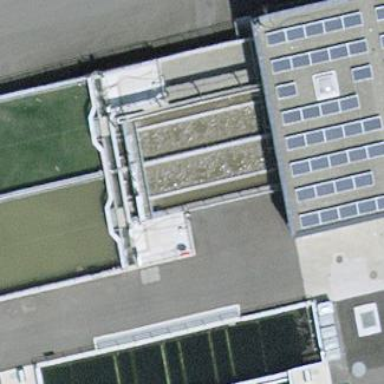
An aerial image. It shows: Image of wastewater.